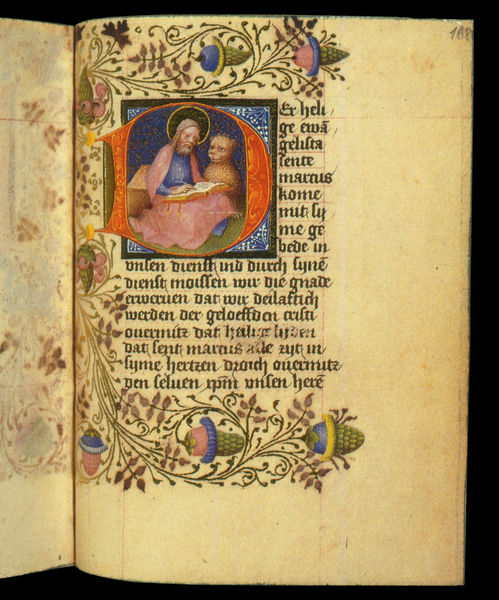
Titel: Lochner-Gebetsbuch
Künstler: Stefan Lochner
Institution: Darmstadt, Universitäts- und Landesbibliothek
Schlagwörter: feder, mann, umhang, bar, blume, hell, schmuck, tier, muster, ornament, bibel, bild, pflanzen, ranken, schrift, lesen, deutsch, buch, seite, illustration, text, buchstaben, initiale, buchseite, pergament, heiligenschein, mittelalter, heiliger, löwe, heilig, bär, miniatur, latein, wörter, initial, papyrus, apostel, buchmalerei, evangelium, eichel, much, d, 168, 188, 128, apostle